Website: lowes
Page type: customer-info-address
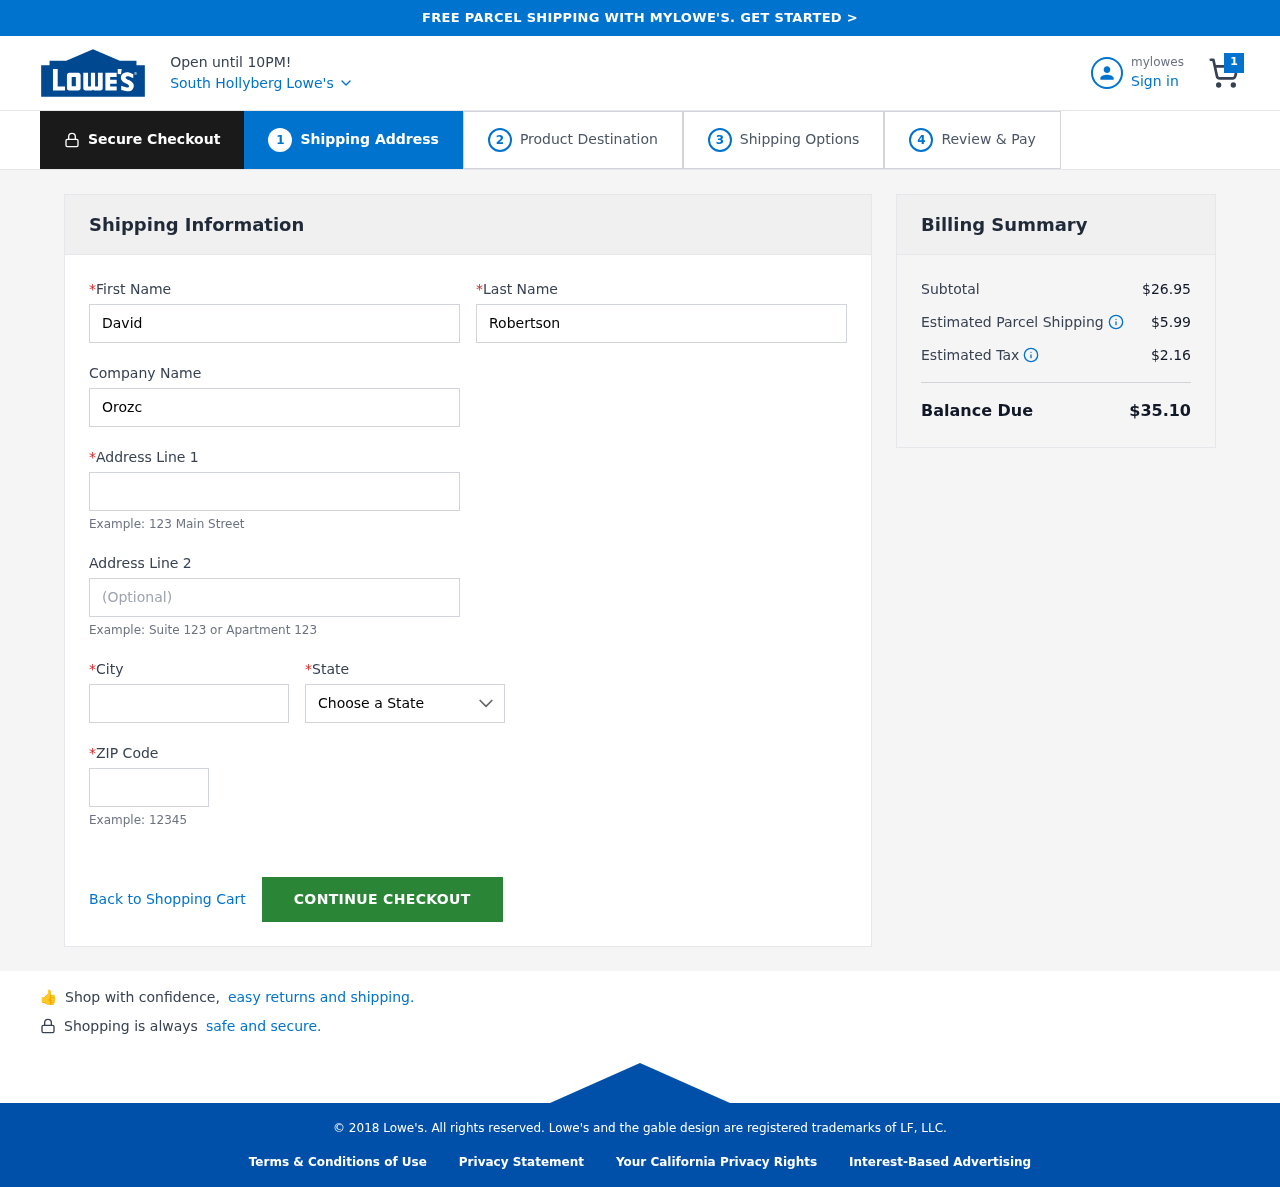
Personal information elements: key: PII_CITY
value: South Hollyberg
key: PII_COMPANY
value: Orozco Group
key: PII_FIRSTNAME
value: David
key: PII_LASTNAME
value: Robertson
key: PII_POSTCODE
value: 47213
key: PII_STATE
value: Alabama
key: PII_STREET
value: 6384 Stewart Centers
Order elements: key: ORDER_NUM_ITEMS
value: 1
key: ORDER_SUBTOTAL
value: $26.95
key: ORDER_SHIPPING_COST
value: $5.99
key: ORDER_TAX
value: $2.16
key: ORDER_TOTAL
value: $35.10